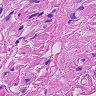
Metastatic tissue present: no